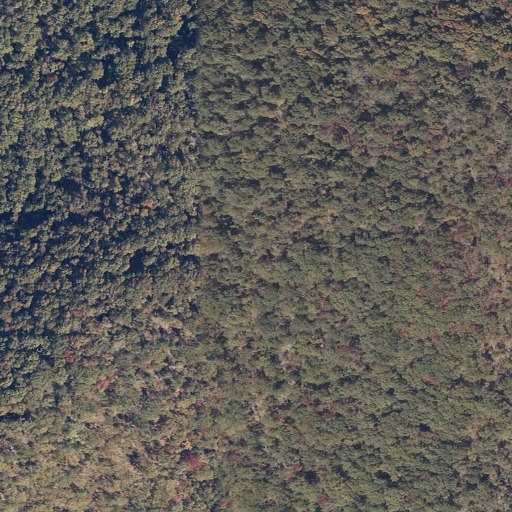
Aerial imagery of ridge(s) in Alabama named Silver Ridge containing only deciduous forest